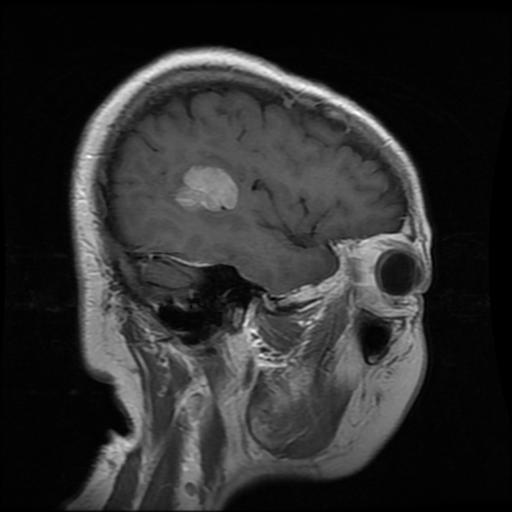
Label: meningioma